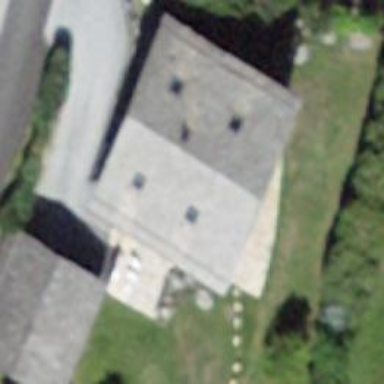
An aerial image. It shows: Building with tile roof.